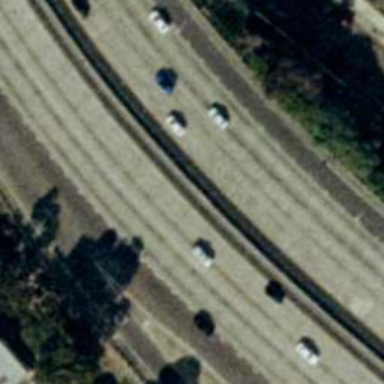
There are two curved  freeways closed to each other .